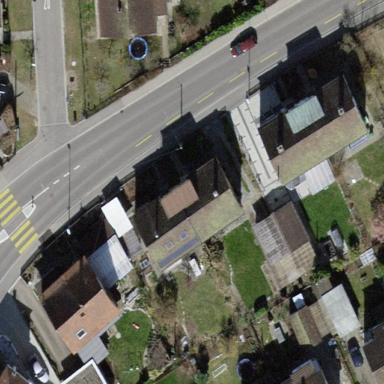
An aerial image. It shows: Semi-detached house.